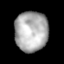
Tissue: lung
Cell type: Epithelial cells
Senescence score: 0.2094
Nuclear area (px): 1311
Mean DAPI intensity: 173.262